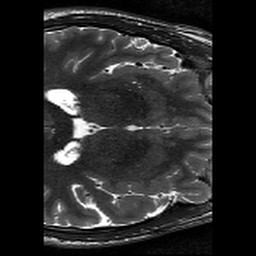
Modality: T2w
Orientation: axial
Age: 29
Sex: male
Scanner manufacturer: siemens
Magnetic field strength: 3 T
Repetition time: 11.39 s
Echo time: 0.09 s